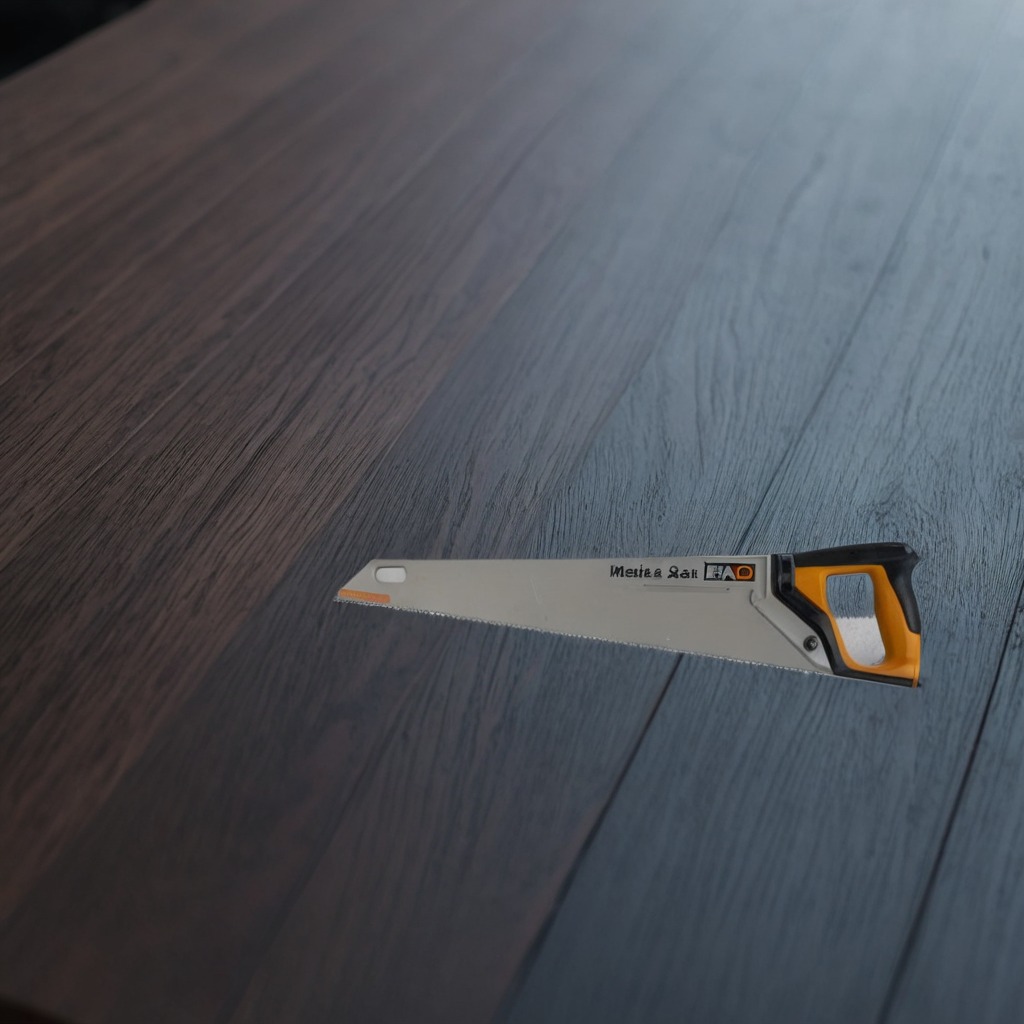
A handheld metal saw is lying on a table.